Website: ulta-beauty
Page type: customer-info-address
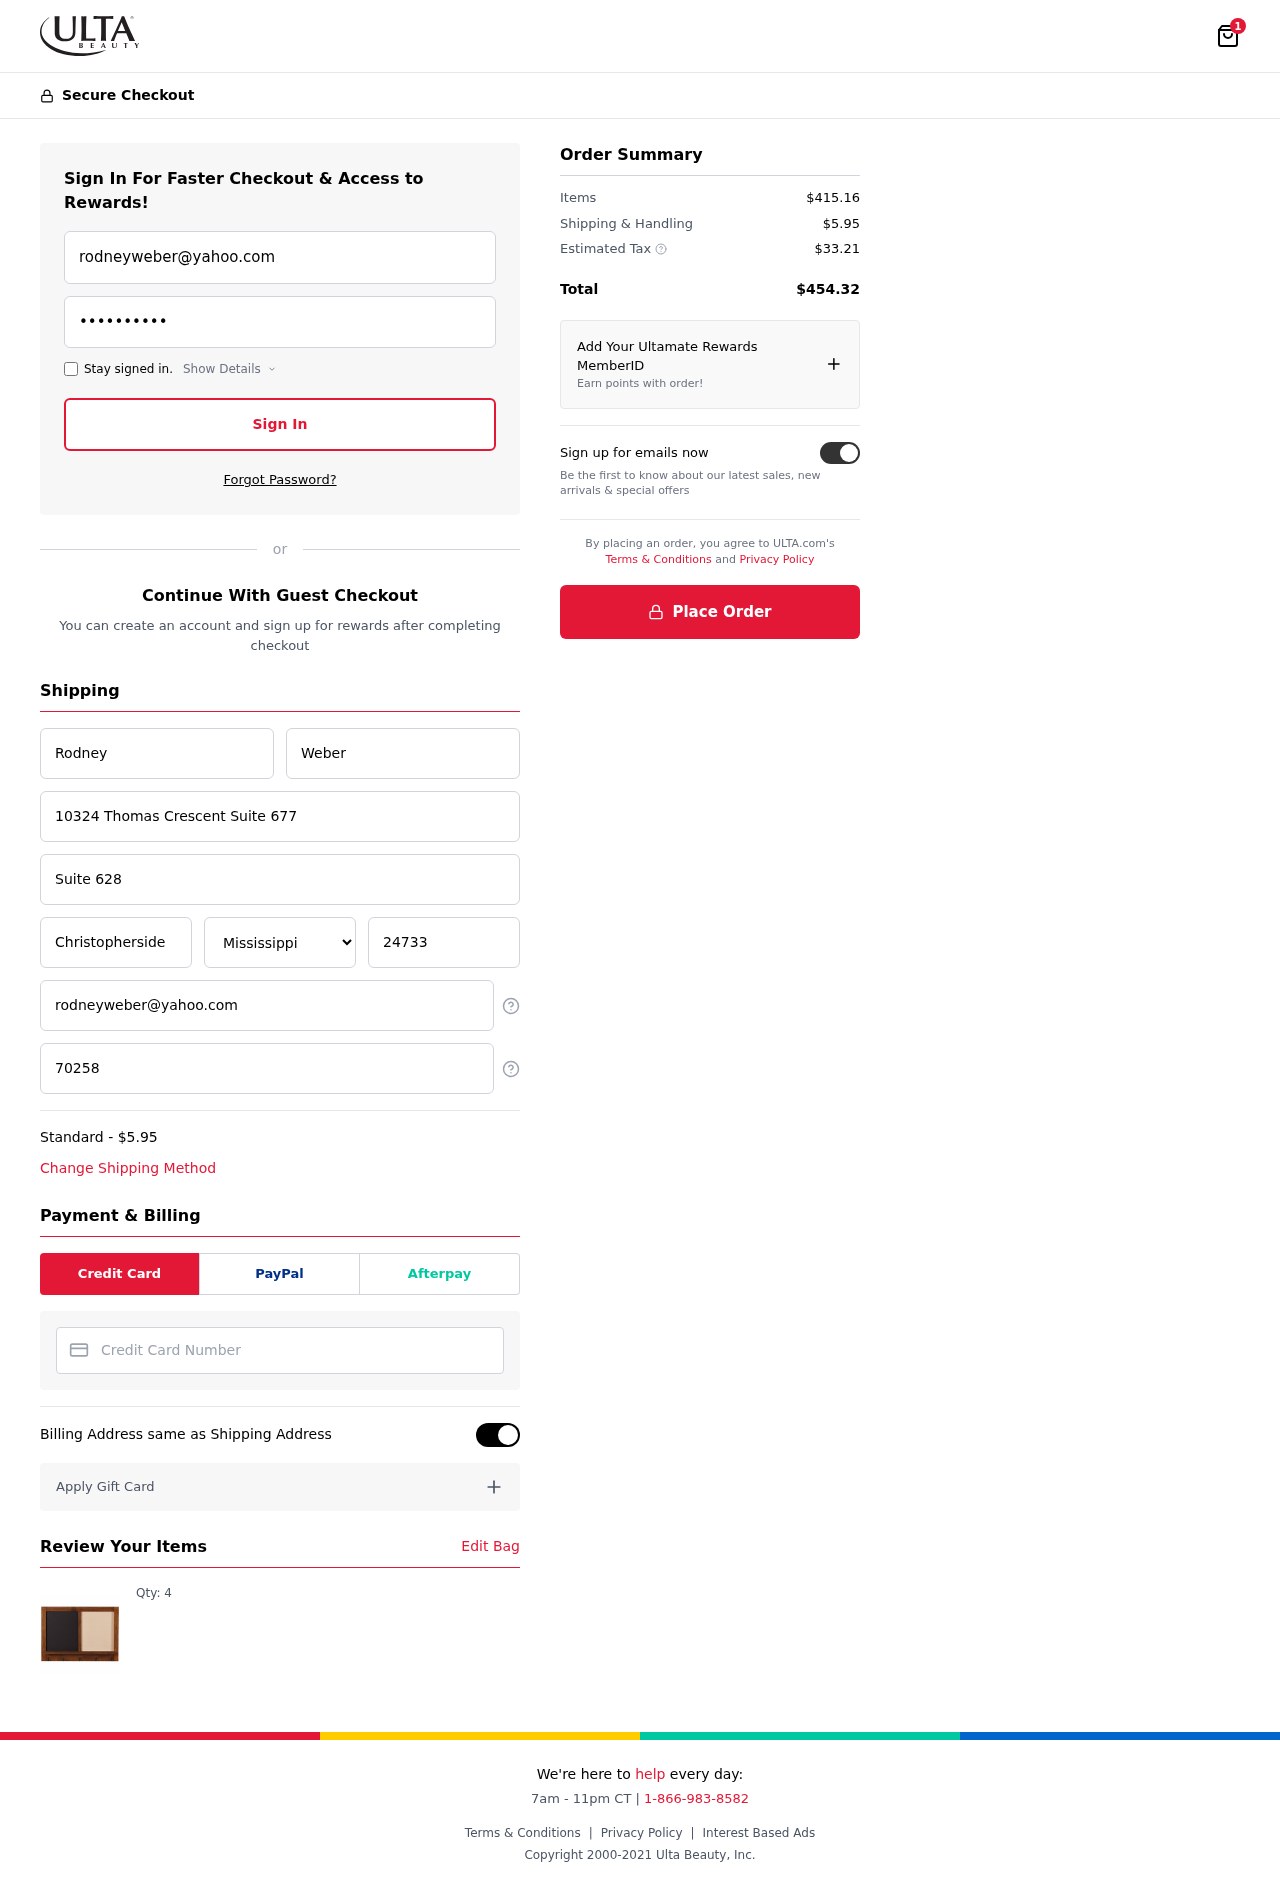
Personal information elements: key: PII_CARD_NUMBER
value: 3788 3755 0375 892
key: PII_CITY
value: Christopherside
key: PII_EMAIL
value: rodneyweber@yahoo.com
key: PII_FIRSTNAME
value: Rodney
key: PII_LASTNAME
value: Weber
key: PII_PHONE
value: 7025877217
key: PII_POSTCODE
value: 24733
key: PII_STATE
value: Mississippi
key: PII_STREET
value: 10324 Thomas Crescent Suite 677
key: PII_STREET2
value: Suite 628
Product elements: key: PRODUCT1_QUANTITY
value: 4
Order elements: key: ORDER_NUM_ITEMS
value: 1
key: ORDER_SHIPPING_COST
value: $5.95
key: ORDER_ITEMS_TOTAL
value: $415.16
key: ORDER_SHIPPING_COST2
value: $5.95
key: ORDER_TAX
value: $33.21
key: ORDER_TOTAL
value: $454.32